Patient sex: M
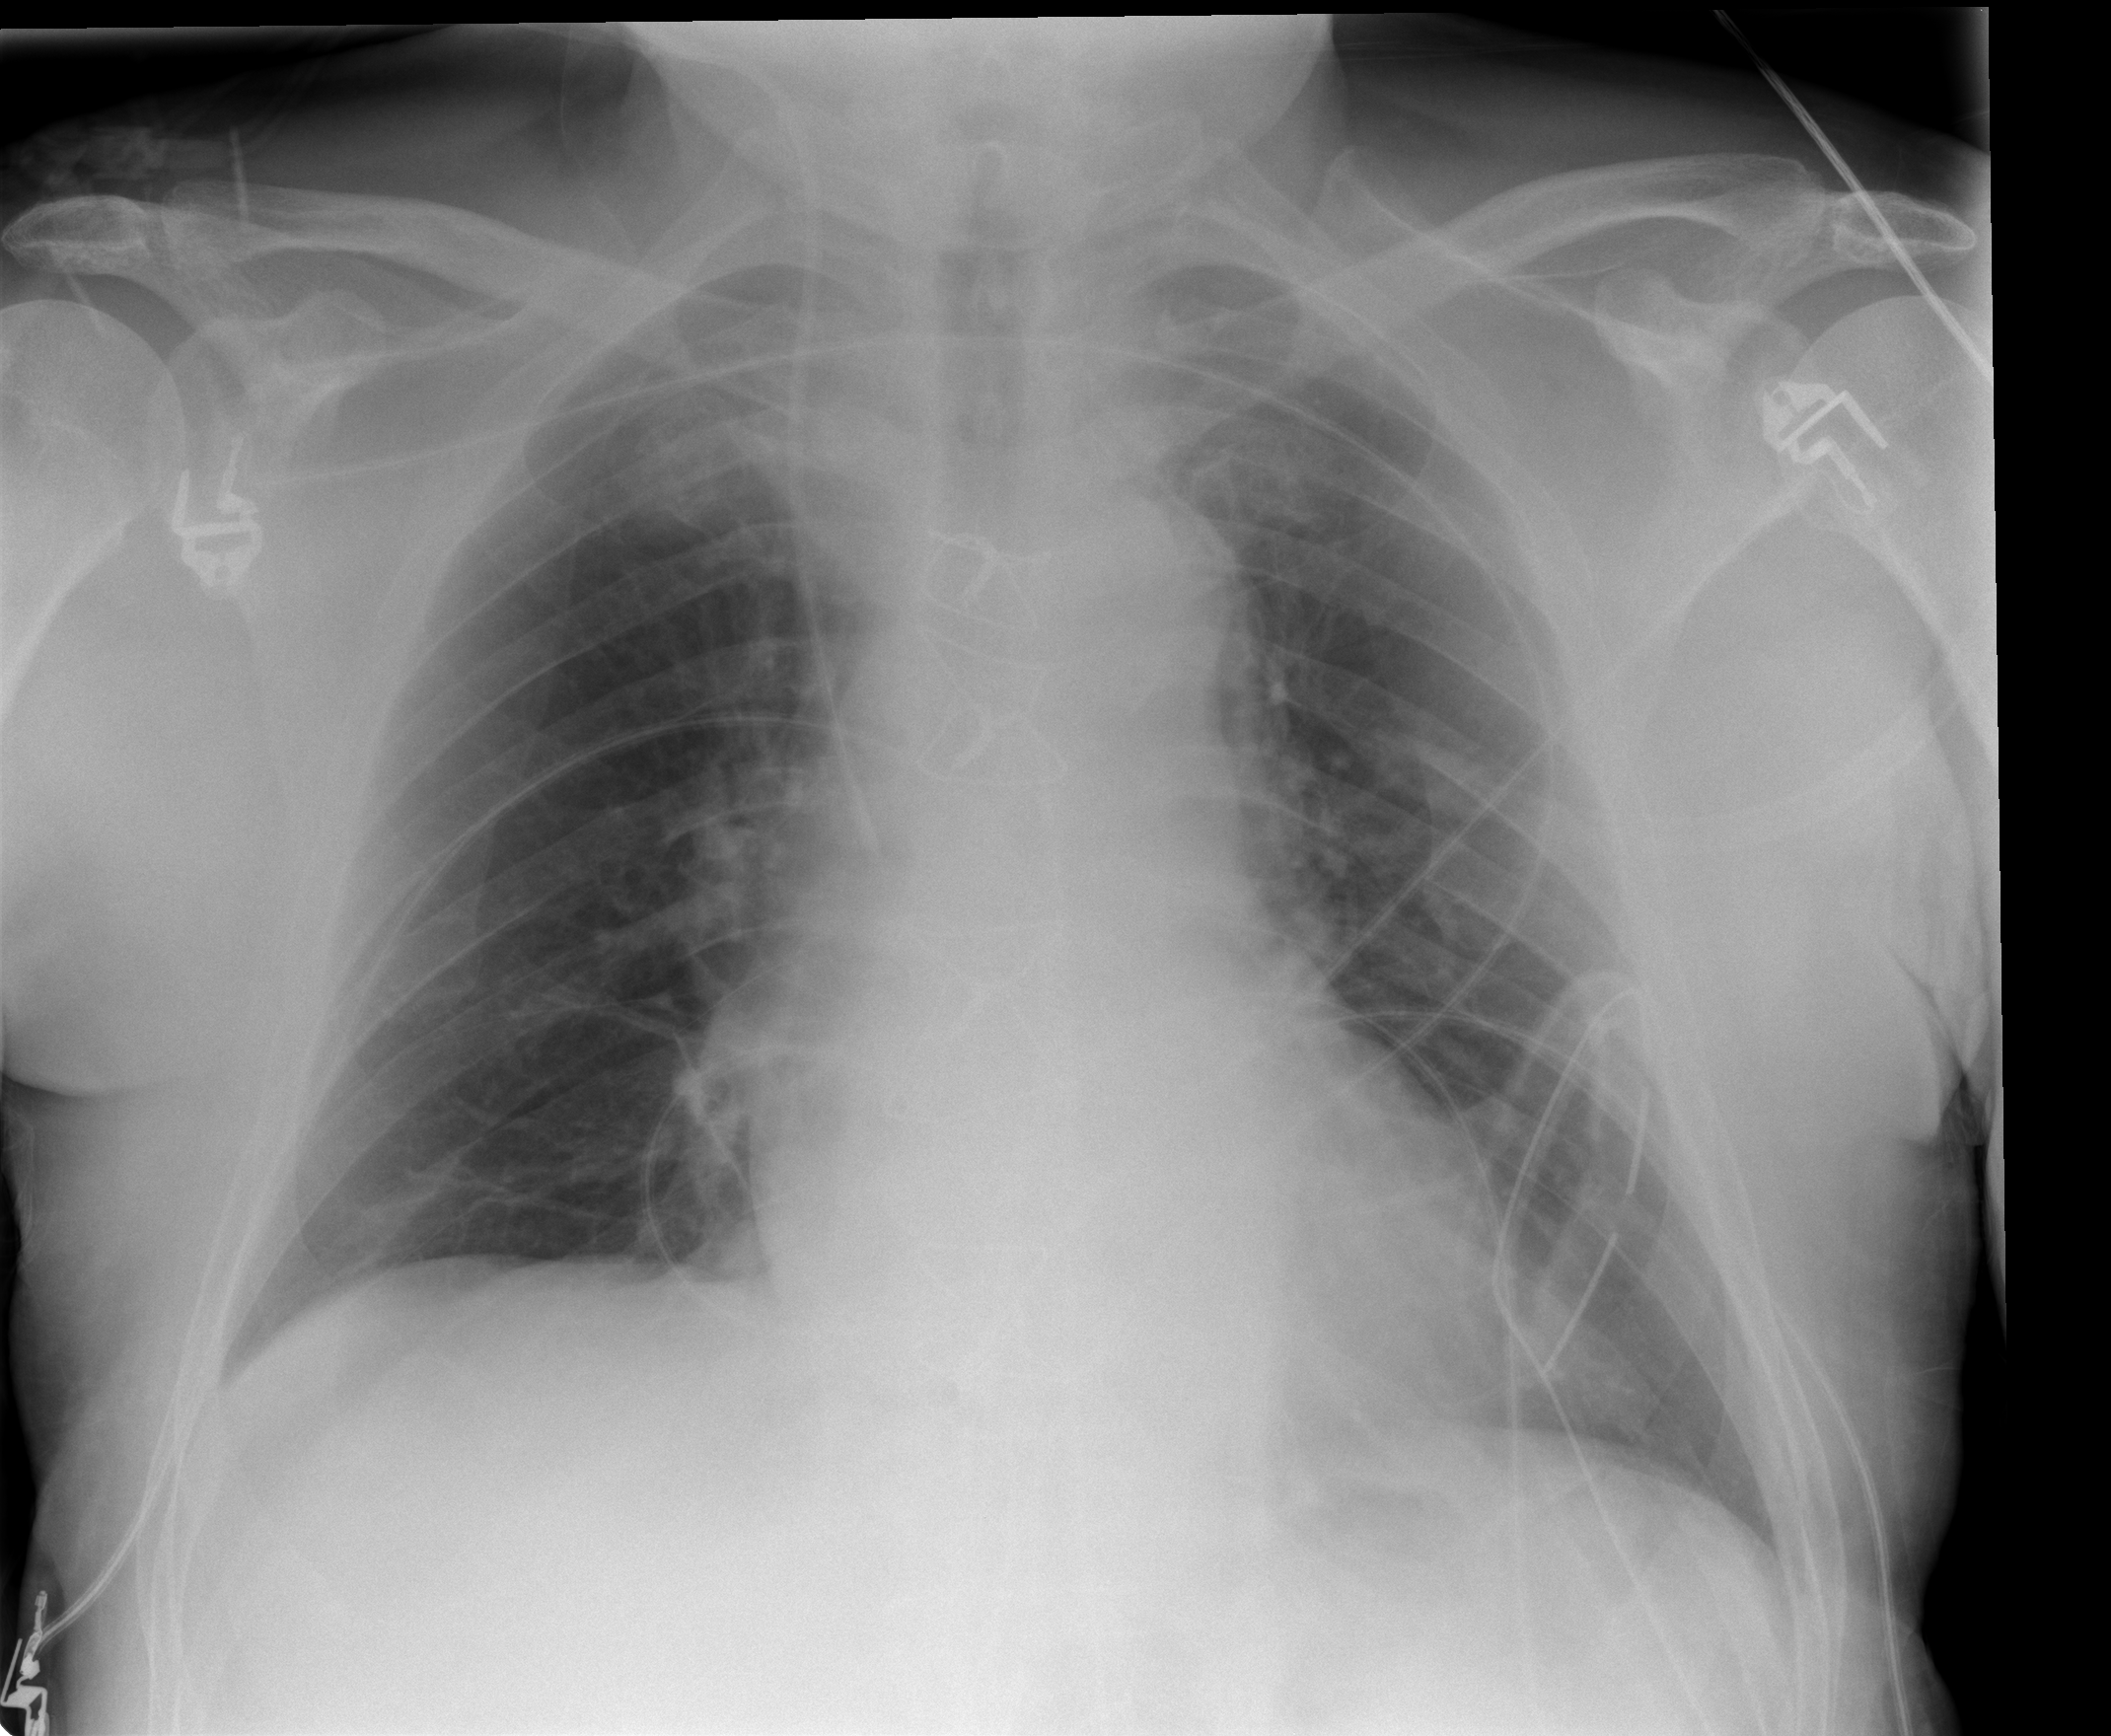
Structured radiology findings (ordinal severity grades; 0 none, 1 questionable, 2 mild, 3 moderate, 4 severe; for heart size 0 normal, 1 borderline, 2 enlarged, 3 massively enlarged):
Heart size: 0
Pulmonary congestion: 2
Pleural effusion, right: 0
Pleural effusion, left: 0
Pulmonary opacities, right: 0
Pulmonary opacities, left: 0
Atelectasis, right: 1
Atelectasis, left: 1